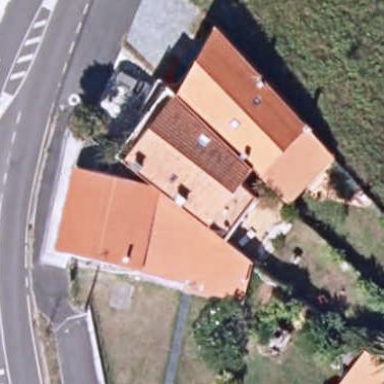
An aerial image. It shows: Simple and straightforward house.